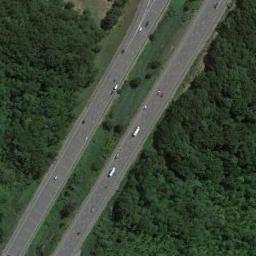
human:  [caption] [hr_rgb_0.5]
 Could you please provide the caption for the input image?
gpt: There wasn't much traffic on the motorway .

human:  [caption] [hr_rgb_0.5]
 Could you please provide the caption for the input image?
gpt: Two straight freeways go through the forest with many dark green trees .

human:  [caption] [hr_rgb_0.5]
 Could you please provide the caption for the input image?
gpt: The freeway is surrounded by a large green forest with many cars on the freeway .

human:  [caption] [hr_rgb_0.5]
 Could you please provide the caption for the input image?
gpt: The freeway goes through the forest with some cars .

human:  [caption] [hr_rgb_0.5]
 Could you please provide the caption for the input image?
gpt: There are many green trees beside the freeway .